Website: macys
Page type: cart
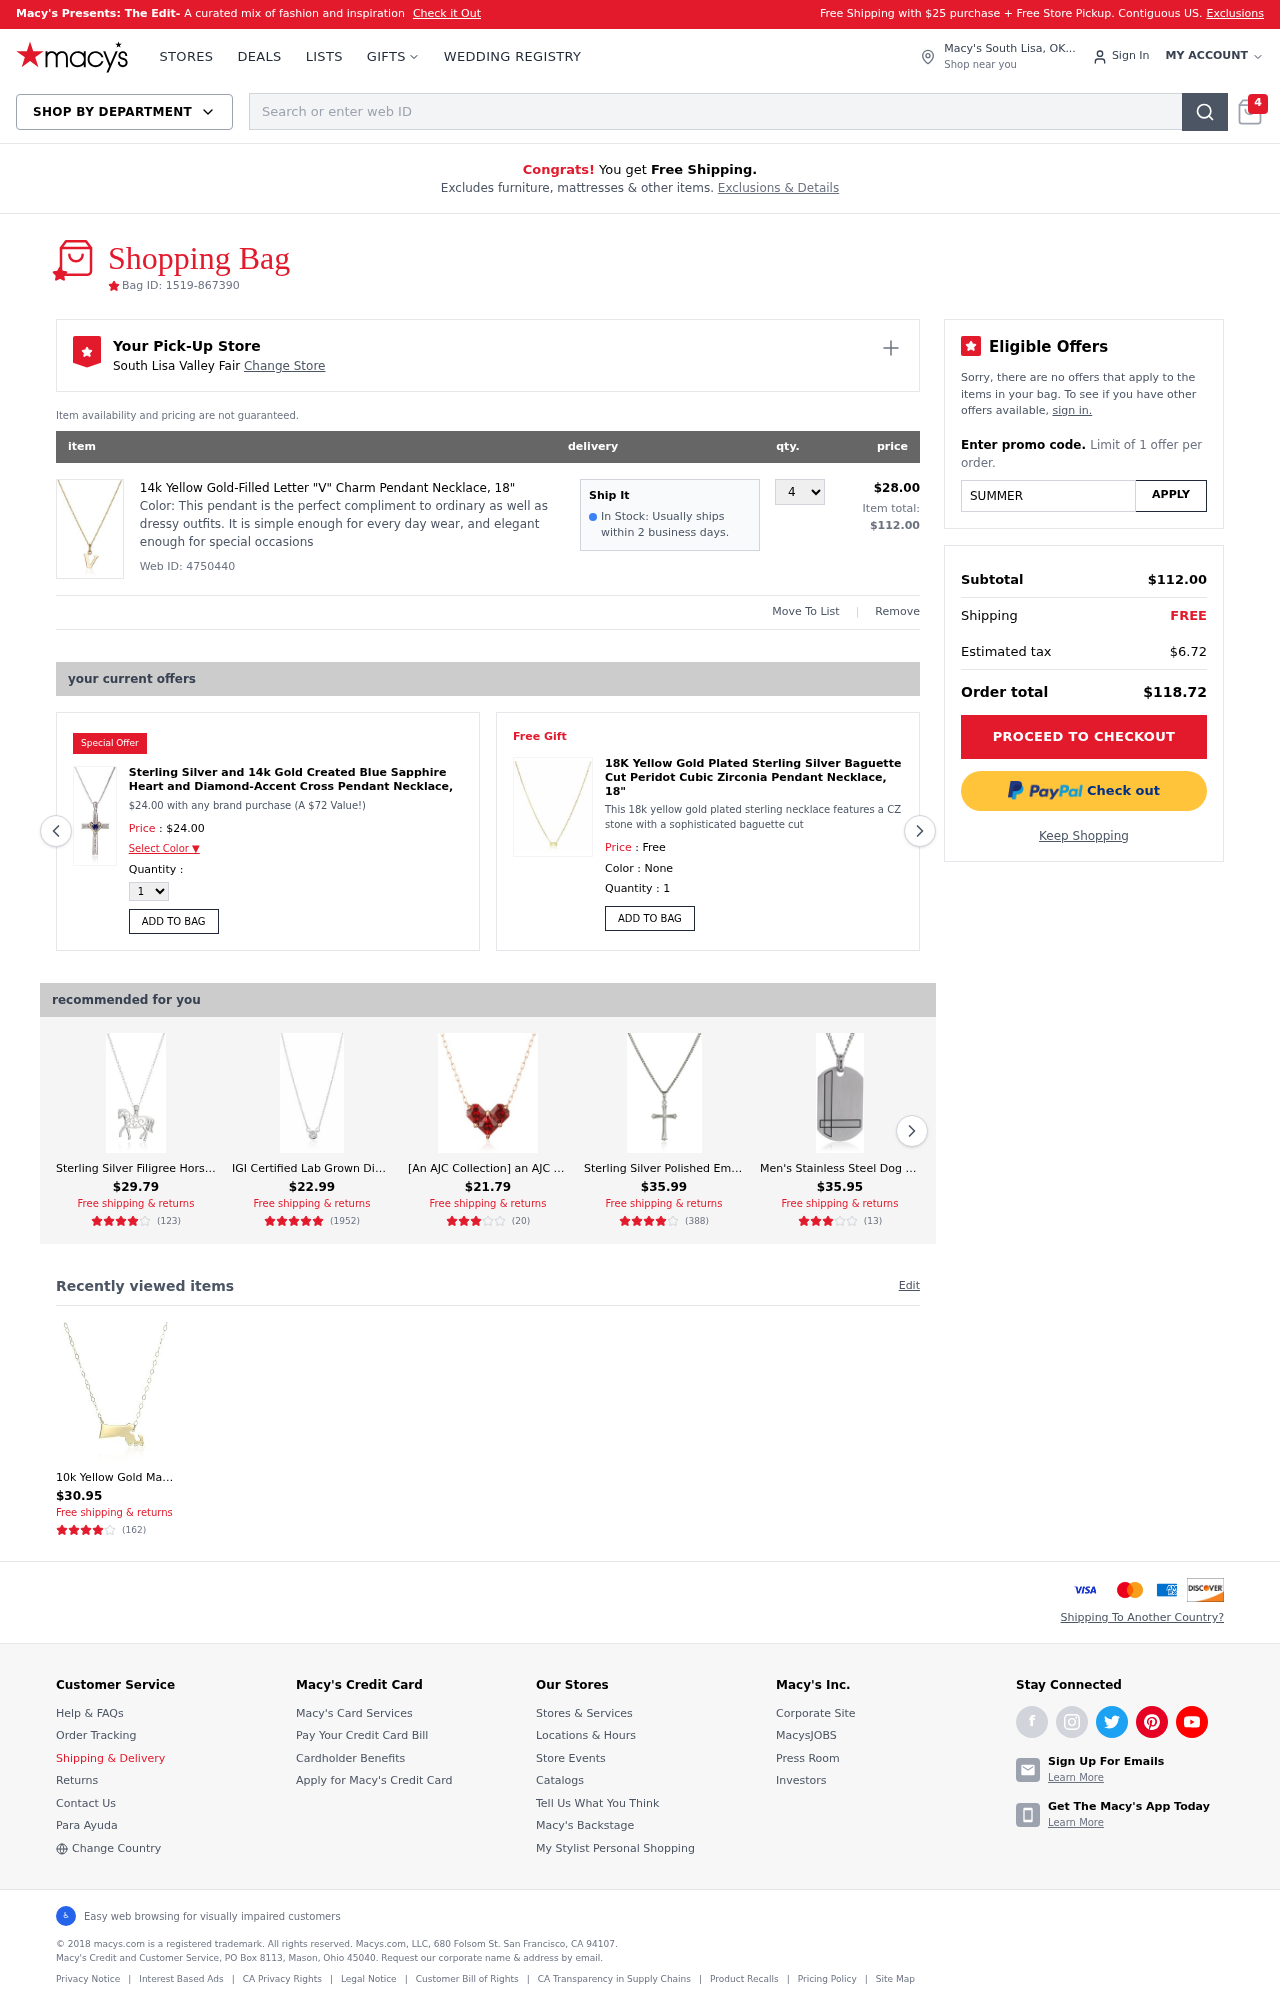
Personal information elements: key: PII_CITY
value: South Lisa Valley Fair Change Store
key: PII_CITY_STATE
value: South Lisa, OK
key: PII_PROMO_CODE
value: SUMMER16
Product elements: key: PRODUCT1_DESC
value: This pendant is the perfect compliment to ordinary as well as dressy outfits. It is simple enough for every day wear, and elegant enough for special occasions
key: PRODUCT1_NAME
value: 14k Yellow Gold-Filled Letter "V" Charm Pendant Necklace, 18"
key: PRODUCT1_PRICE
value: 28
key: PRODUCT1_QUANTITY
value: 4
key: PRODUCT2_NAME
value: Sterling Silver and 14k Gold Created Blue Sapphire Heart and Diamond-Accent Cross Pendant Necklace,
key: PRODUCT2_PRICE
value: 24
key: PRODUCT3_DESC
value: This 18k yellow gold plated sterling necklace features a CZ stone with a sophisticated baguette cut
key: PRODUCT3_NAME
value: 18K Yellow Gold Plated Sterling Silver Baguette Cut Peridot Cubic Zirconia Pendant Necklace, 18"
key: PRODUCT4_NAME
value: Sterling Silver Filigree Horse Pendant Necklace, 18"
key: PRODUCT4_NUM_RATINGS
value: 123
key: PRODUCT4_PRICE
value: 29.79
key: PRODUCT4_RATING
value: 3.7
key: PRODUCT5_NAME
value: IGI Certified Lab Grown Diamond Bezel-Set Necklace in 14k White Gold (1.0 CT.TW, I-J Color, SI1-SI2
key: PRODUCT5_NUM_RATINGS
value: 1952
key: PRODUCT5_PRICE
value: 22.99
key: PRODUCT5_RATING
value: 4.8
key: PRODUCT6_NAME
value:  [An AJC Collection] an AJC Collection January birthstone garnet K10 Pink Gold Heart Motif Necklace
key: PRODUCT6_NUM_RATINGS
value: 20
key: PRODUCT6_PRICE
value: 21.79
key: PRODUCT6_RATING
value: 3.1
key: PRODUCT7_NAME
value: Sterling Silver Polished Embossed Cross Pendant Necklace , 18"
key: PRODUCT7_NUM_RATINGS
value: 388
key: PRODUCT7_PRICE
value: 35.99
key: PRODUCT7_RATING
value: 4.2
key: PRODUCT8_NAME
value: Men's Stainless Steel Dog Tag Pendant Necklace (.02 cttw), 24"
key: PRODUCT8_NUM_RATINGS
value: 13
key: PRODUCT8_PRICE
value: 35.95
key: PRODUCT8_RATING
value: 3.3
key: PRODUCT9_NAME
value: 10k Yellow Gold Massachusetts State Pendant Necklace, 16"+2" Extender
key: PRODUCT9_NUM_RATINGS
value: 162
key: PRODUCT9_PRICE
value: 30.95
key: PRODUCT9_RATING
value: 4.1
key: PRODUCT2_DESC
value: $24.00 with any brand purchase (A $72 Value!)
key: PRODUCT1_WEB_ID
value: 4750440
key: PRODUCT1_TOTAL
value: $112.00
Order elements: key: ORDER_NUM_ITEMS
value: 4
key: ORDER_ID
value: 1519-867390
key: ORDER_SUBTOTAL
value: $112.00
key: ORDER_TAX
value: $6.72
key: ORDER_TOTAL
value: $118.72
Search elements: key: HEADER_SEARCH
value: Search or enter web ID